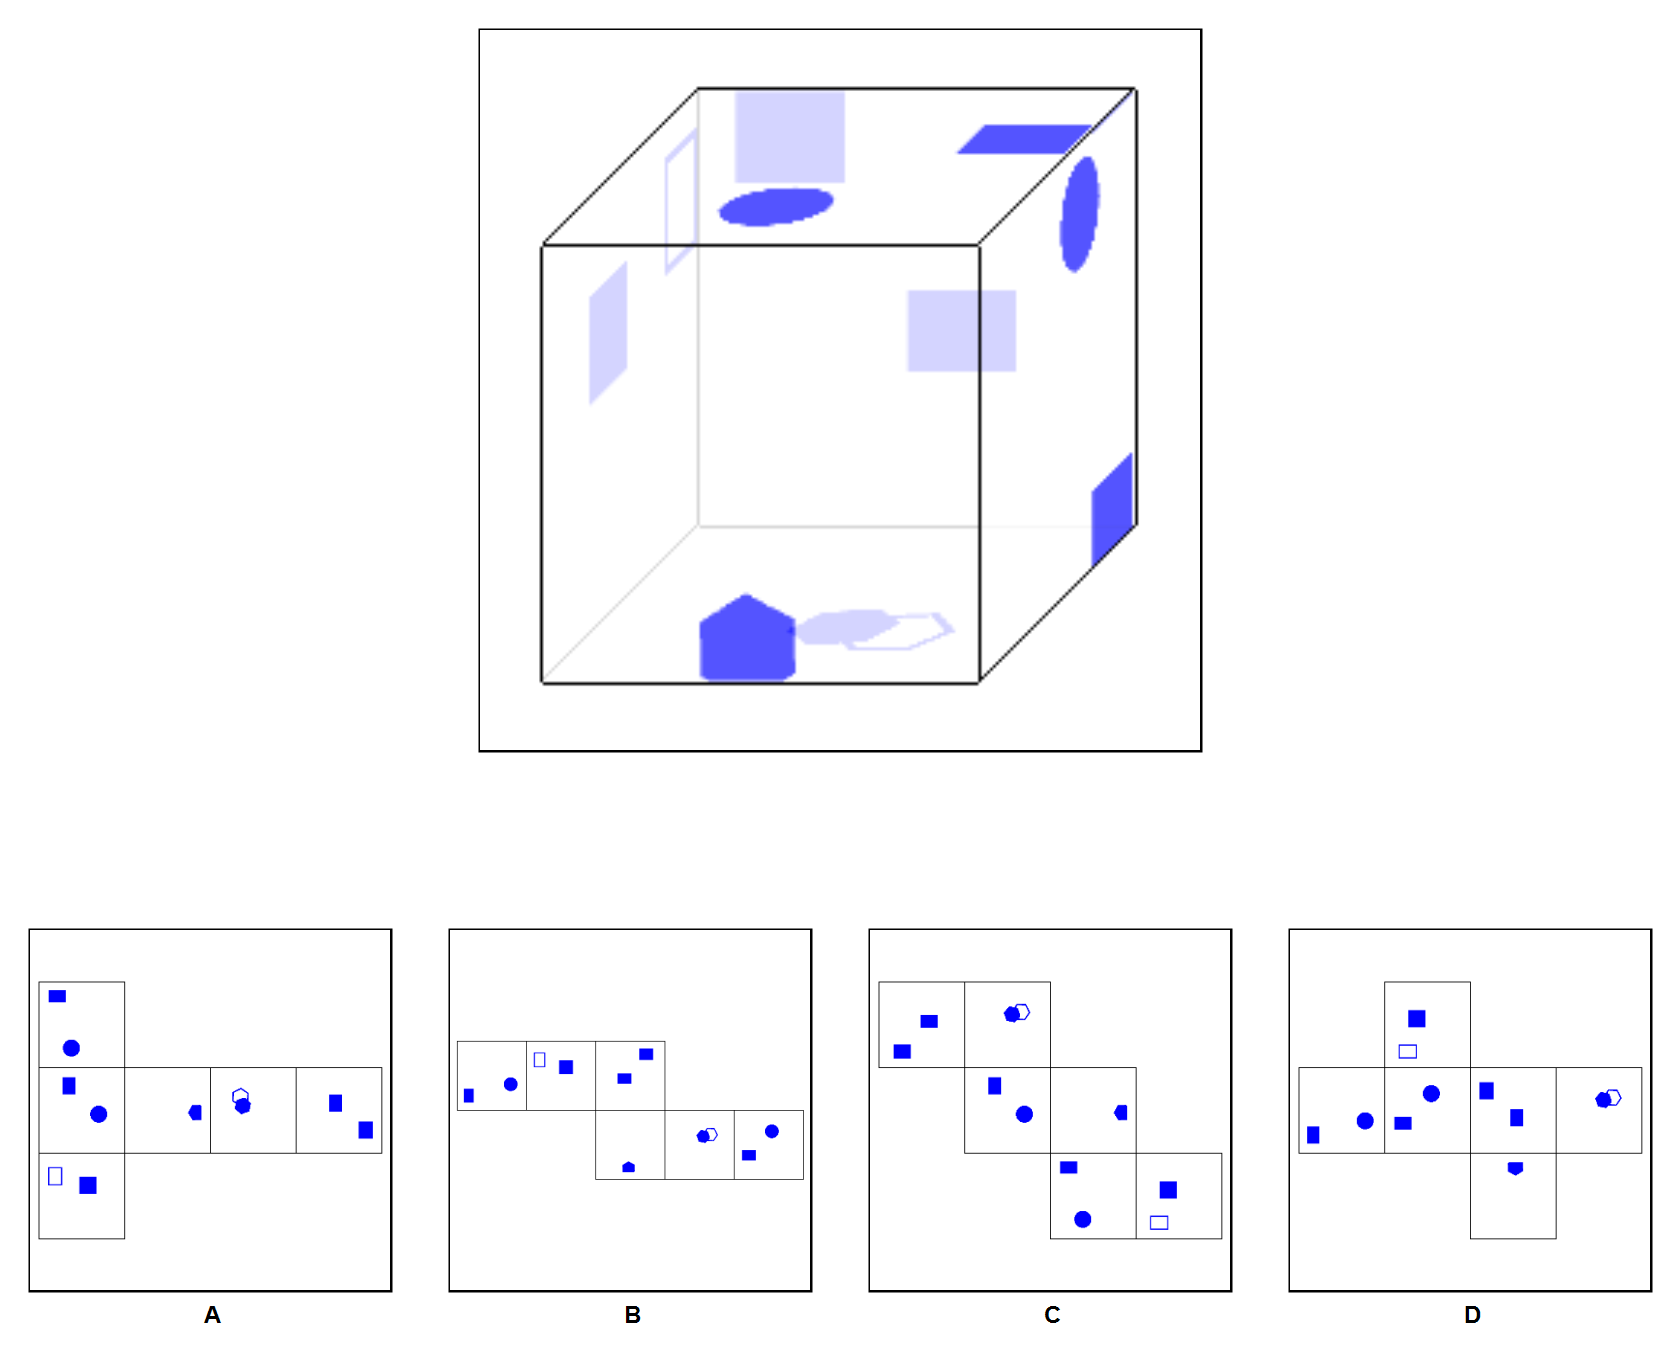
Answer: A